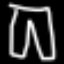
Label: pants